Question: I've searched the web nd I already found a few methods to do what I want, but these methods fail in efficiency compared to what I need.
I have a kinect(using Microsoft SDK) which iscurrently acquiring a person removing the background, saving the result in a 3 channel Mat with the person removed from the background. Now I need crop the image to fit only that person, ignoring the black region.
Here's the tricky part: I don't have many time to waste on every operation (I also need to do several other operations and this is supossed to work on real time. What I have currently implemented is a contours finder which give only this region, but it's really slow on real time. Since I only have a white region do detect and that region is really big (50% of the image area) I think there is some faster way to do this, as I only want the minimum and maximum values of x and y of this white area to crop it.
This is my currently my cropping function:
'''
cv::Mat thresh_canny;
cv::vector<cv::vector<cv::Point> > contours;
cv::vector<cv::Vec4i> hierarchy;
cv::threshold(src, thresh_canny, 0, 255, 0);
cv::Canny(thresh_canny, thresh_canny, 20, 80, 3);
cv::findContours(thresh_canny, contours, hierarchy, CV_RETR_TREE, CV_CHAIN_APPROX_SIMPLE, cv::Point(0, 0));
if (contours.size() != 1)
return false;
cv::Rect r = cv::boundingRect(contours.at(0));
src(r).copyTo(dst);
return true;
'''
Many thanks!!
EDIT: Input image

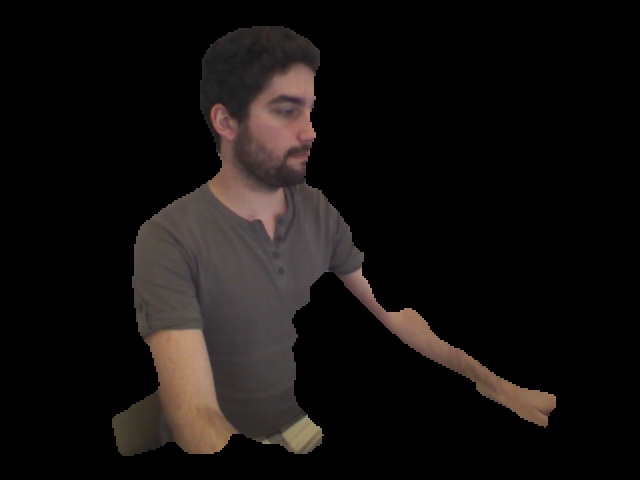
Answer: If your image has no non-black outlier (like noise) you can ignore the canny and the findContours and instead just create the bounding rect from all non-black pixel locations:
'''
int main()
{
cv::Mat in = cv::imread("CropWhite.jpg");
// vector with all non-black point positions
std::vector<cv::Point> nonBlackList;
nonBlackList.reserve(in.rows*in.cols);
// add all non-black points to the vector
//TODO: there are more efficient ways to iterate through the image
for(int j=0; j<in.rows; ++j)
for(int i=0; i<in.cols; ++i)
{
// if not black: add to the list
if(in.at<cv::Vec3b>(j,i) != cv::Vec3b(0,0,0))
{
nonBlackList.push_back(cv::Point(i,j));
}
}
// create bounding rect around those points
cv::Rect bb = cv::boundingRect(nonBlackList);
// display result and save it
cv::imshow("found rect", in(bb));
cv::imwrite("CropWhiteResult.png", in(bb));
cv::waitKey(-1);
return 0;
}
'''
don't know whether there are more efficient ways to create the vector, given in openCV, but this should still be much faster than canny and findContours.
with this input:

I get this result:

there are some areas around the contour, because you provided a jpg image, where the borders of the contour aren't true black because of compression, I guess.